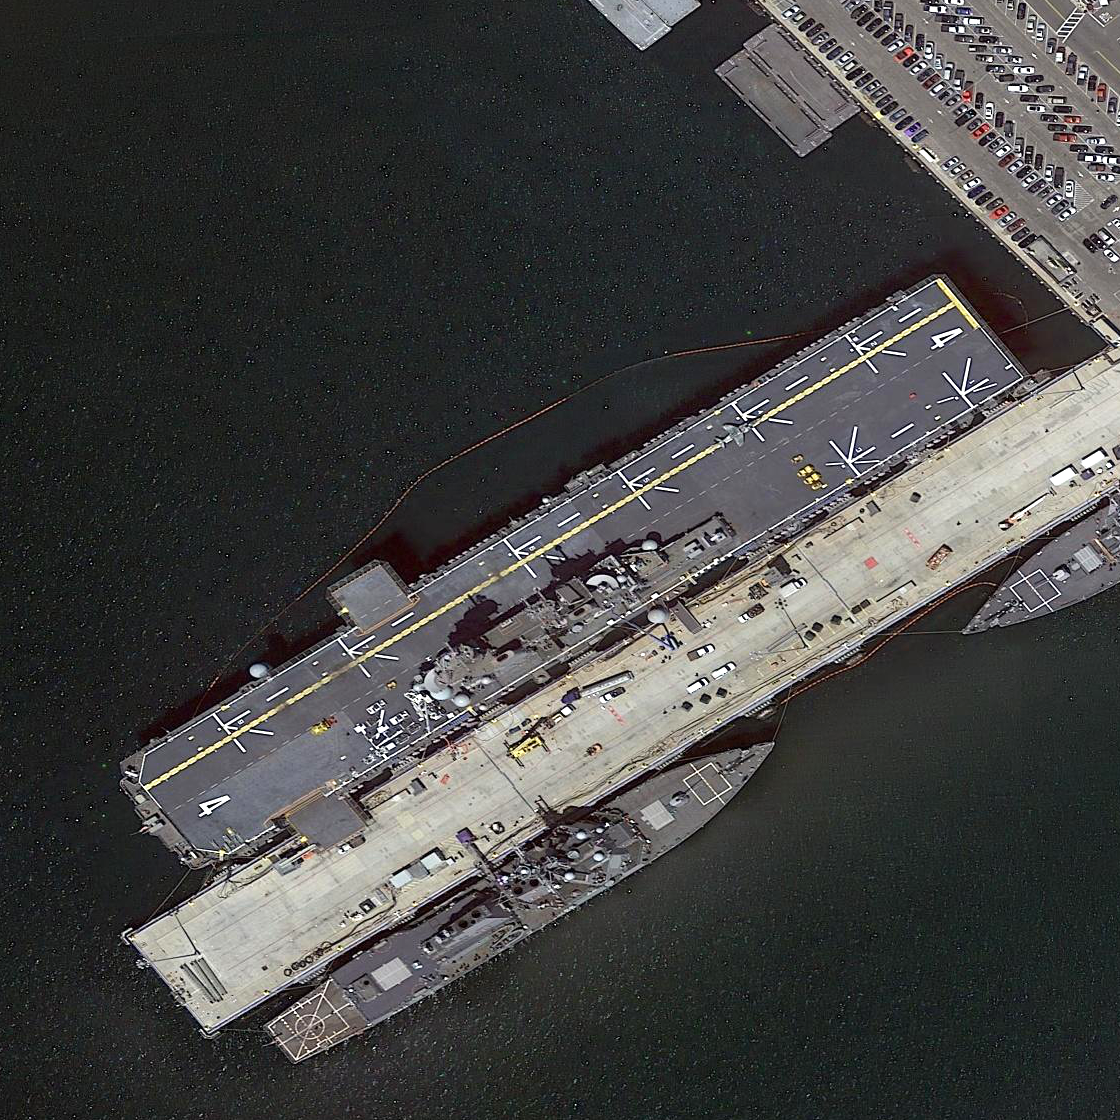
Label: assault